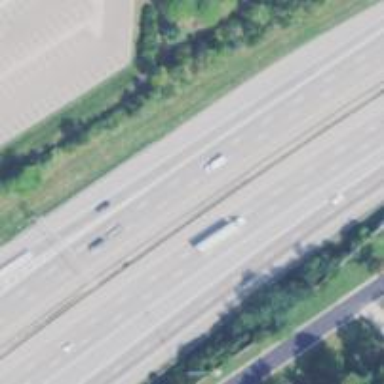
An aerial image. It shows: Motorway.